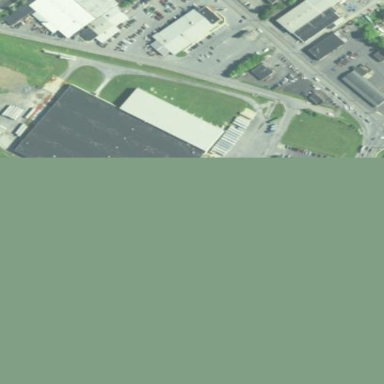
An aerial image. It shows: Warehouse building.